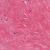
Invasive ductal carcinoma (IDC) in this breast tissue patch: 0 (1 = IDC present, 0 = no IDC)